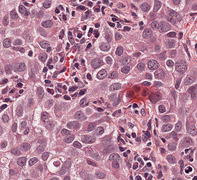
Tumor epithelial tissue: yes
Tumor-associated stroma tissue: no
Normal tissue: no